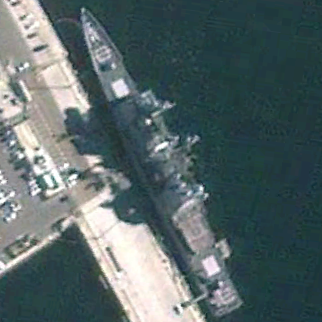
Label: cruiser